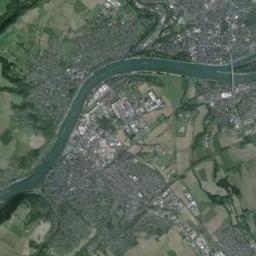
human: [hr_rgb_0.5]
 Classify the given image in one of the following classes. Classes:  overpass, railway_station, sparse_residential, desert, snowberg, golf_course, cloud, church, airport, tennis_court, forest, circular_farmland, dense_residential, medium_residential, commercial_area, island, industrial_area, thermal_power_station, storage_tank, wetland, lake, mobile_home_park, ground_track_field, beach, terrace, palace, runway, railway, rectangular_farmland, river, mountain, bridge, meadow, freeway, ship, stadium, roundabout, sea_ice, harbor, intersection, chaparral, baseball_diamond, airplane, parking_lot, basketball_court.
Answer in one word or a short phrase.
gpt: river